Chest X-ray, PA view. Patient: 33 years old, sex M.
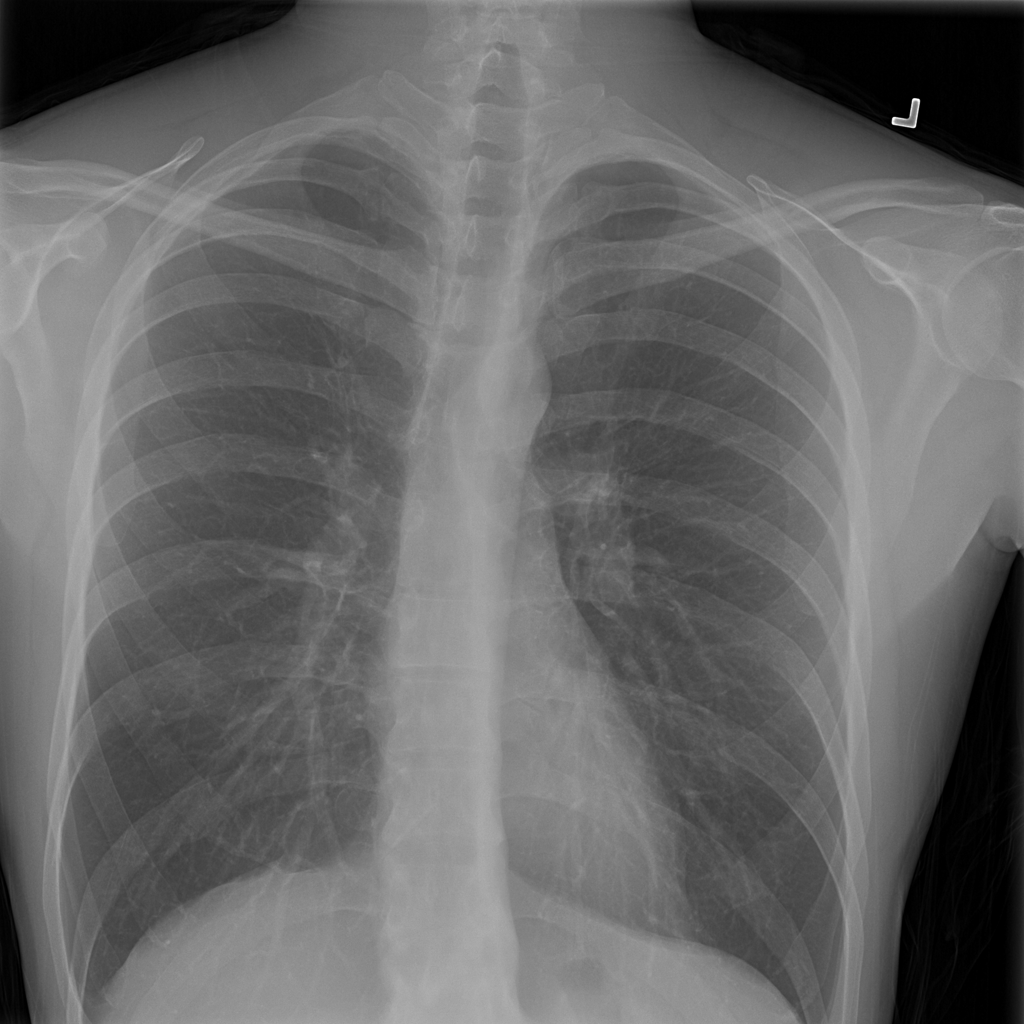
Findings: No Finding